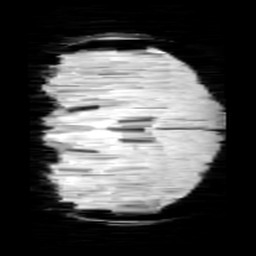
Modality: minIP
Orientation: coronal
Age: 12
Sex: male
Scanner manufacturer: siemens
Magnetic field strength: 3 T
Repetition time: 0.027 s
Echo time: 0.02 s